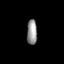
Tissue: lung
Cell type: Others
Senescence score: 0.5433
Nuclear area (px): 254
Mean DAPI intensity: 146.559